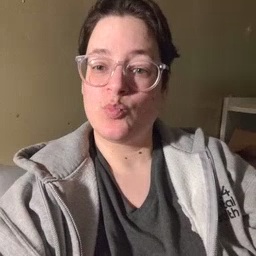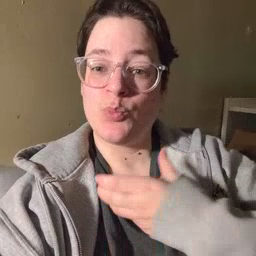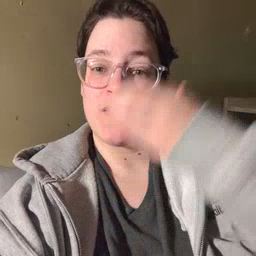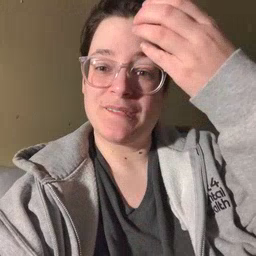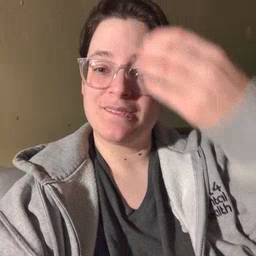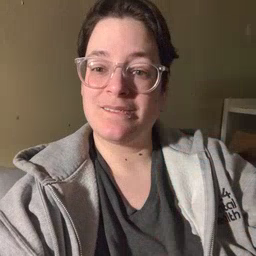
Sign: giraffe